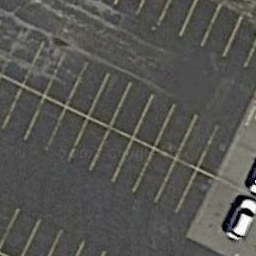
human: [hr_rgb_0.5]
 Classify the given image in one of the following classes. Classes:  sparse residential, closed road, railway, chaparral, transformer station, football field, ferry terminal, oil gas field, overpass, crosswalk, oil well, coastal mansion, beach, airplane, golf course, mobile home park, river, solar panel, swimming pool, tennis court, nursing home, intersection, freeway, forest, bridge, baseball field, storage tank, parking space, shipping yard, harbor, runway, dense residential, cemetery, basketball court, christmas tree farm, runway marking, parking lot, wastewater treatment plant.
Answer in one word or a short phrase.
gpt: parking space